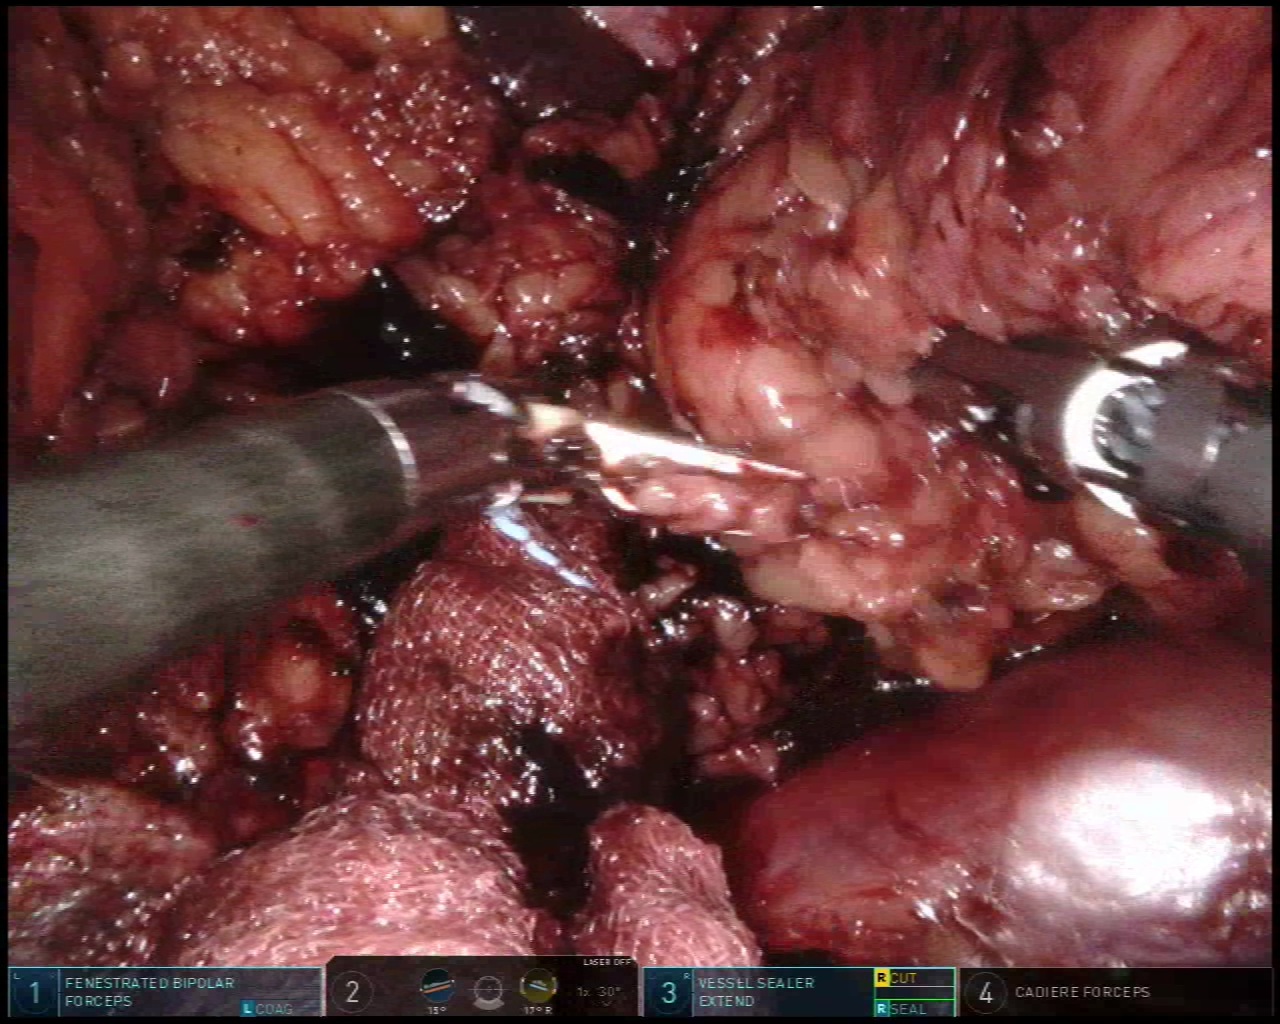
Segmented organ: spleen
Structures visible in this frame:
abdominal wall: yes
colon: yes
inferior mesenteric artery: no
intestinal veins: no
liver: no
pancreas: no
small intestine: no
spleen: yes
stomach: no
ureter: no
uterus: no
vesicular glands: no